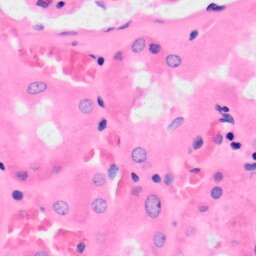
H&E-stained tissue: Kidney